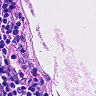
Metastatic tissue present: no